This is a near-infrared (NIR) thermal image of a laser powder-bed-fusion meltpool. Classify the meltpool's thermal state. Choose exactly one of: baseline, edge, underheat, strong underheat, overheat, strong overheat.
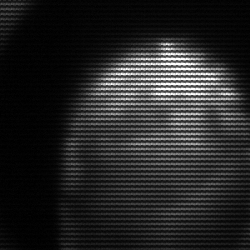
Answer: edge